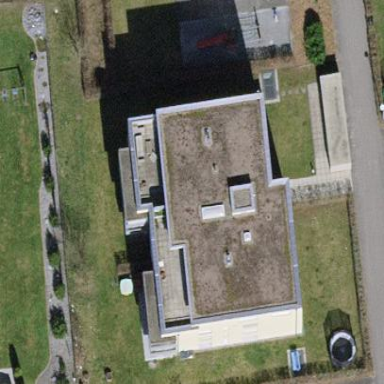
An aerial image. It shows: Building with flat roof.